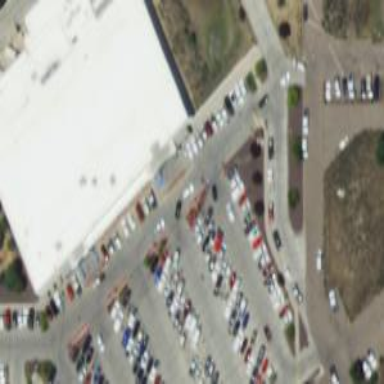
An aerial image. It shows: Commercial building housing supermarket.